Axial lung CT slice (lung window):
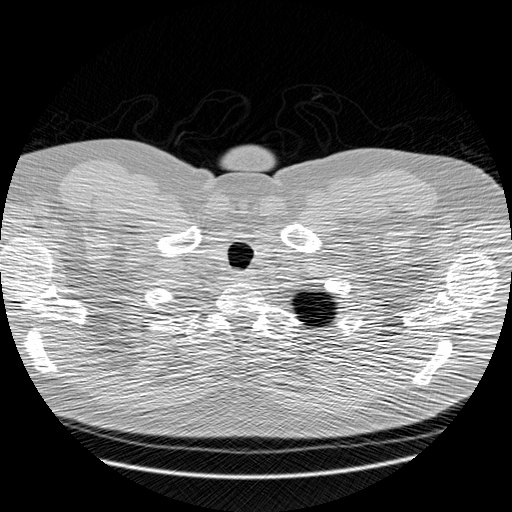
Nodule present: no